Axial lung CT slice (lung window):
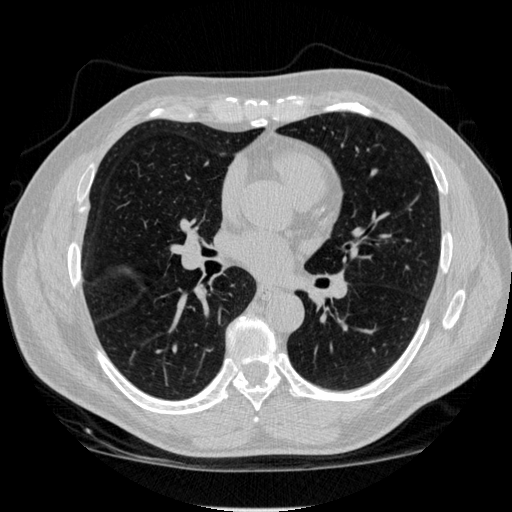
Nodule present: no